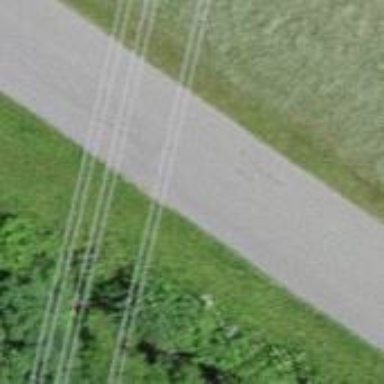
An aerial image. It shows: Unclassified road with asphalt surface.